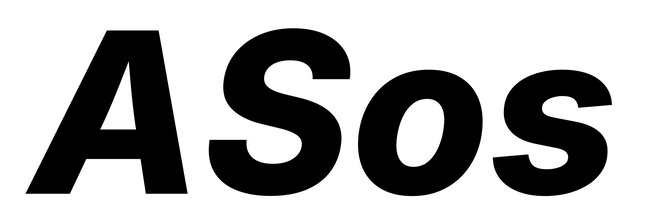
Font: Inter-Italic_ExtraBold_Italic